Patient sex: M
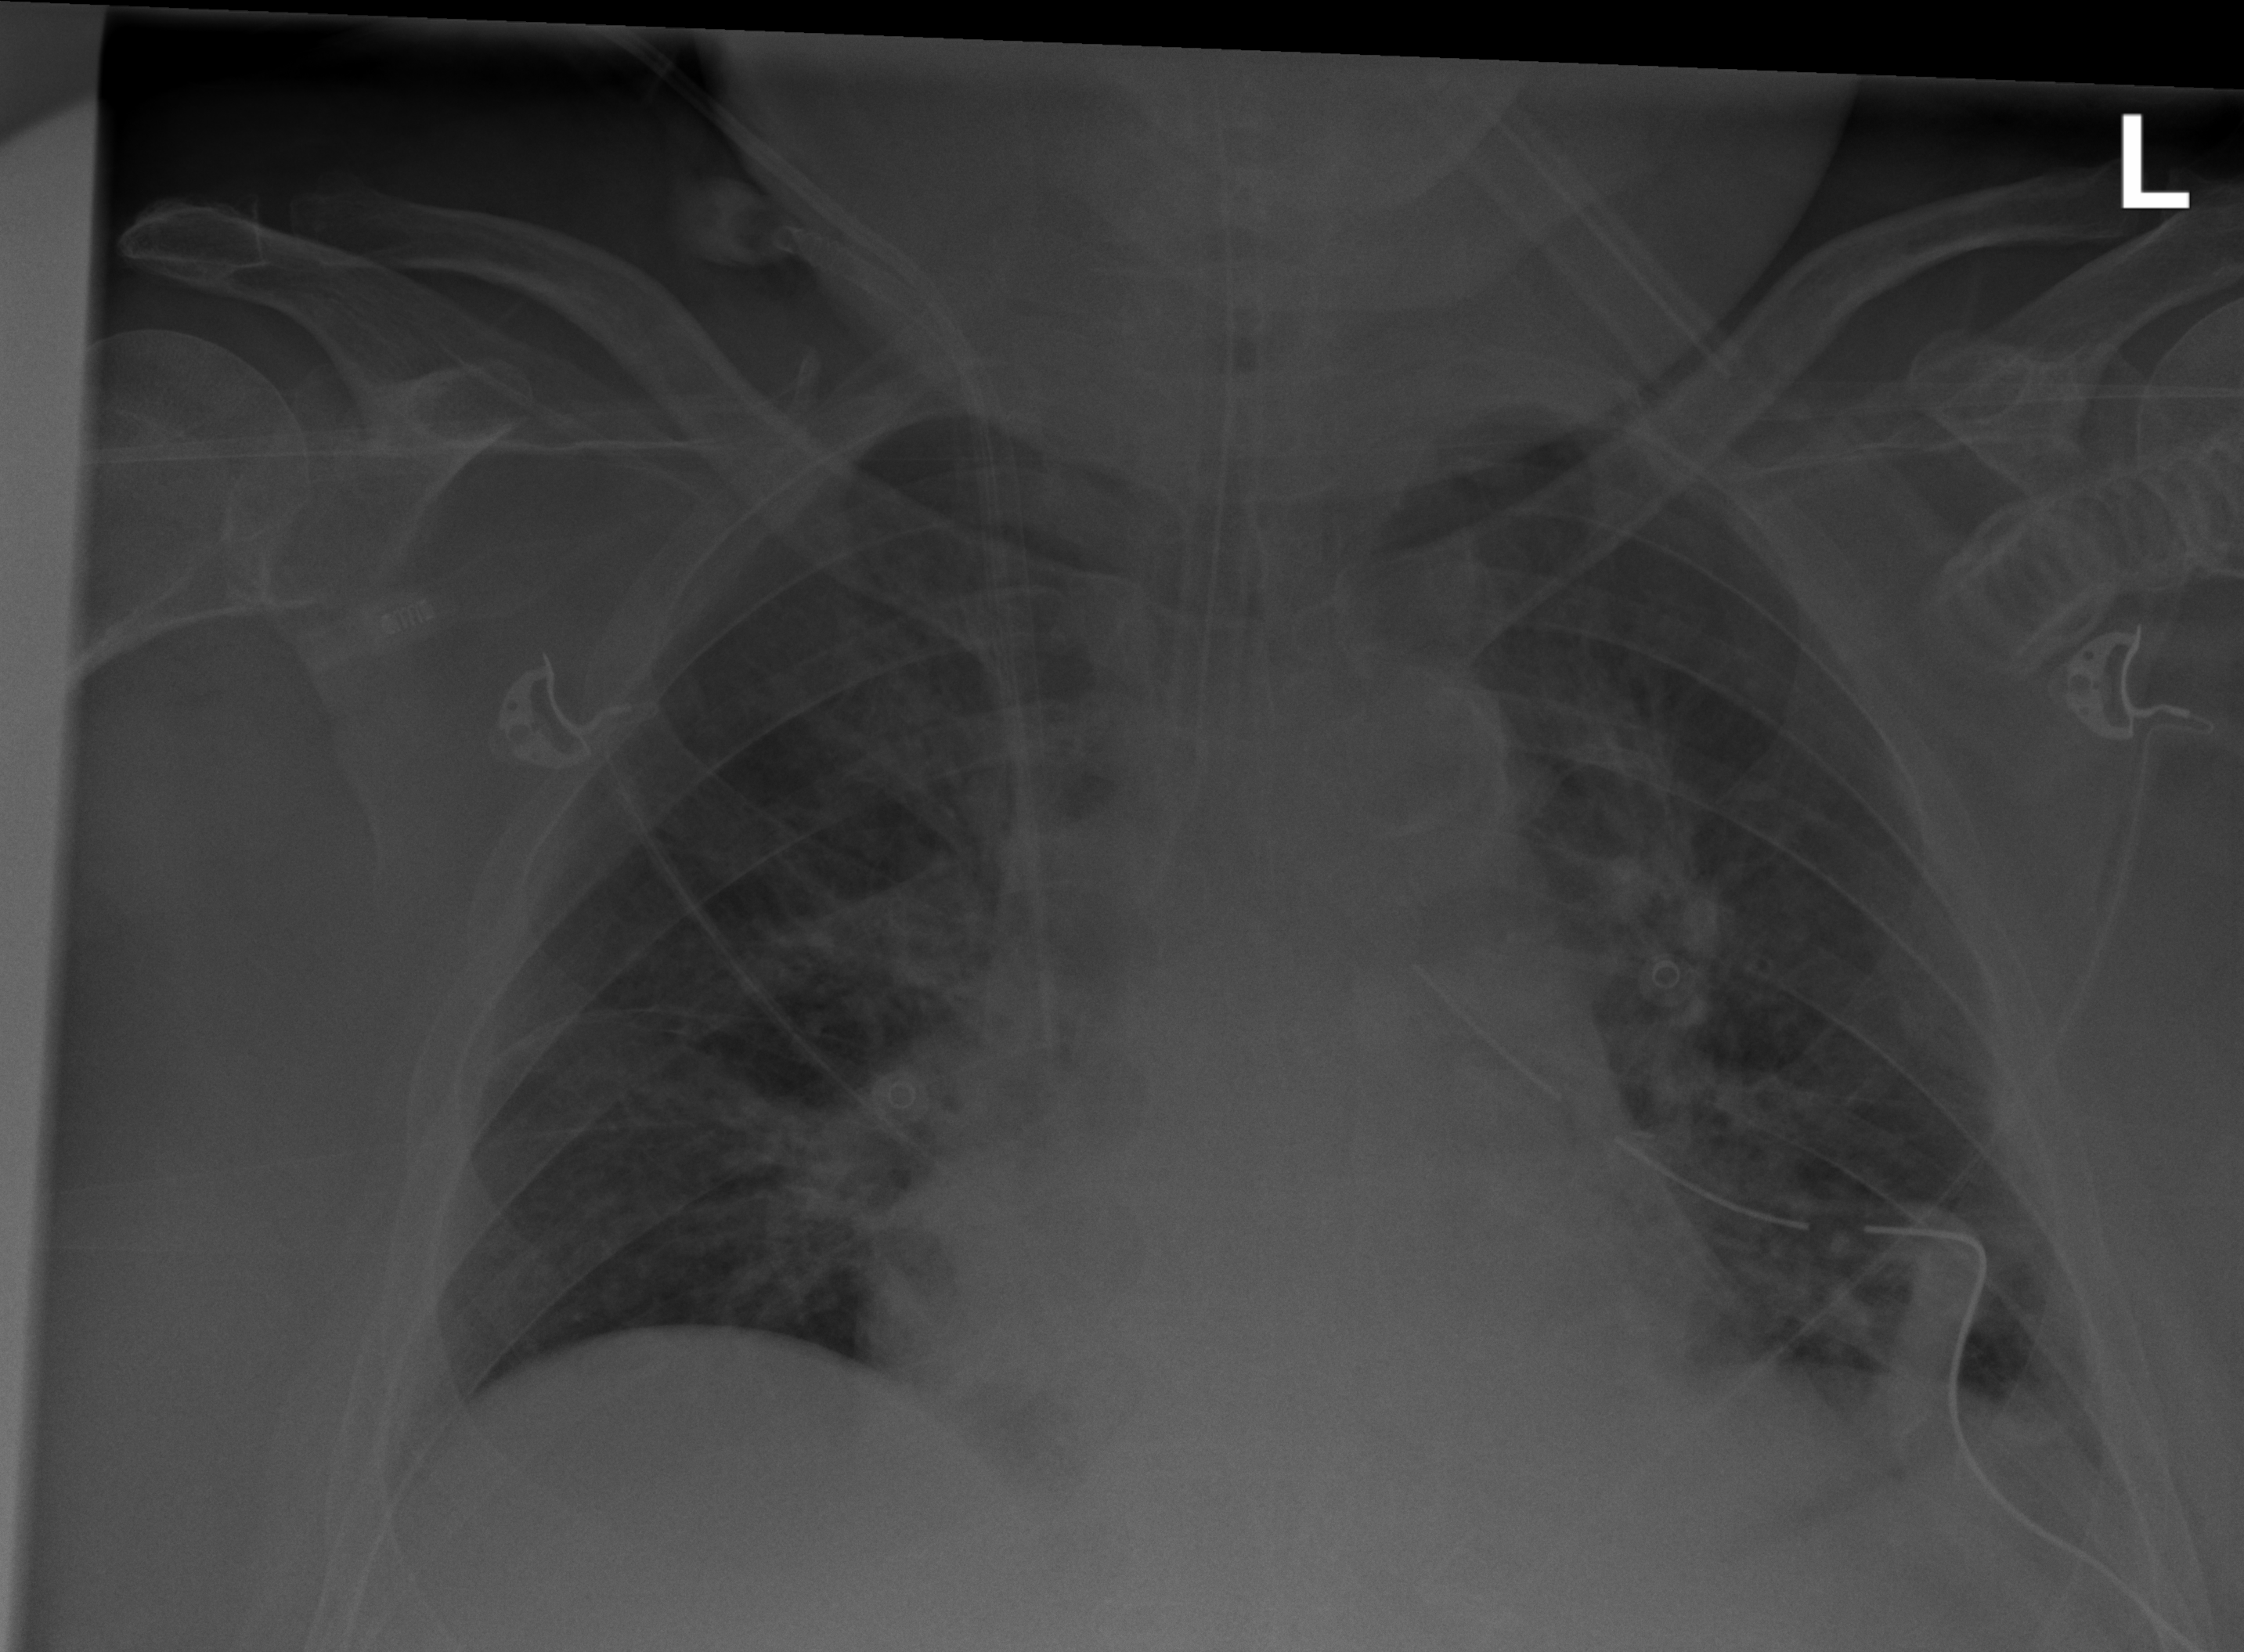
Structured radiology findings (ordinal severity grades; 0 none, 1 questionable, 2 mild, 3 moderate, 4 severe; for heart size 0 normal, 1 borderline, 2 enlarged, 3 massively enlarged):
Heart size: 1
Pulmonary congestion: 2
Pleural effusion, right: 0
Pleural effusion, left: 0
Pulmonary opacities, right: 2
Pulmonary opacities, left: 2
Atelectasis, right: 2
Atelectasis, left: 2